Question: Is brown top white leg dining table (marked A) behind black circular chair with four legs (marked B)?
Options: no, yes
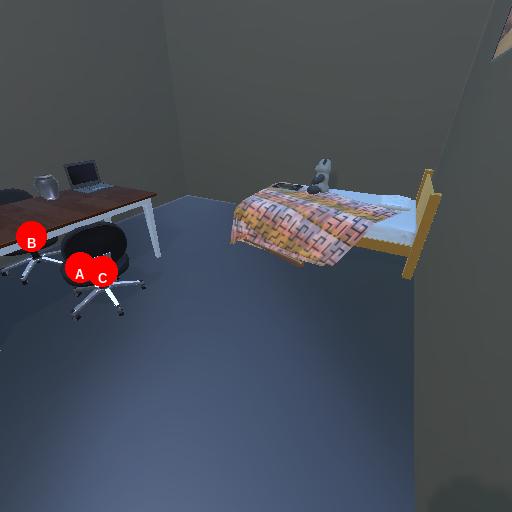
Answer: no